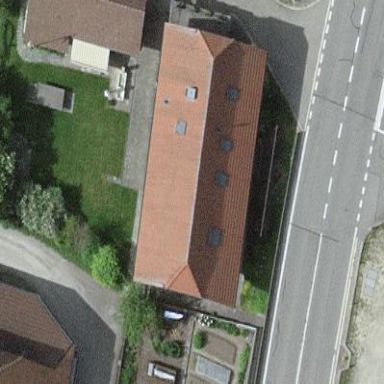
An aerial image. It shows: Residential building.